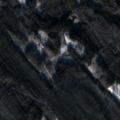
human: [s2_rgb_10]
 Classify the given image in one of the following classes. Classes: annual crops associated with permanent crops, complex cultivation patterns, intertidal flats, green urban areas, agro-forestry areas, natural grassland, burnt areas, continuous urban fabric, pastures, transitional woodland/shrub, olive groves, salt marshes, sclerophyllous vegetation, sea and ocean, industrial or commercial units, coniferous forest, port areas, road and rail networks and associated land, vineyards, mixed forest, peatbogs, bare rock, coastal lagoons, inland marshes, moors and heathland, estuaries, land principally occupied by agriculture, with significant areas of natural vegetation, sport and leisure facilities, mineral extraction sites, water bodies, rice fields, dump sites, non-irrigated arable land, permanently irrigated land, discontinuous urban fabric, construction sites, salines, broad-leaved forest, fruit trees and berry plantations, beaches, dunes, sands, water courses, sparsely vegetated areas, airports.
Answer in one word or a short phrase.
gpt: coniferous forest, mixed forest, transitional woodland/shrub